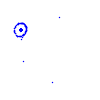
Particle: proton